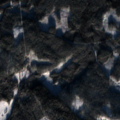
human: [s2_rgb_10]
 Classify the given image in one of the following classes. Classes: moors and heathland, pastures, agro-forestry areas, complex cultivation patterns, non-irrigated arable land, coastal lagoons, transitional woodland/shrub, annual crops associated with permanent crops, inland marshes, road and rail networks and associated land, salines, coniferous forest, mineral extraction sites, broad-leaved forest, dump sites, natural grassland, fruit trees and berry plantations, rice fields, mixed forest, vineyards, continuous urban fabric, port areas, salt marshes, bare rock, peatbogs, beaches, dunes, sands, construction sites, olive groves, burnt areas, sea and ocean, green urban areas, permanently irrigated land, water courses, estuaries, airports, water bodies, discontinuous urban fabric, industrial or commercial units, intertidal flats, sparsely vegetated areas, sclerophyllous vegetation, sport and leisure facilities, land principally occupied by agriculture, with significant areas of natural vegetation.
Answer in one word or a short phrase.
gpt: coniferous forest, mixed forest